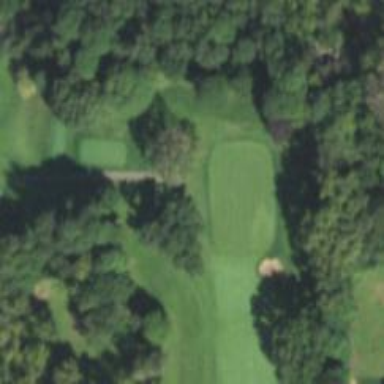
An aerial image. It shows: Service road used as golf cart path.